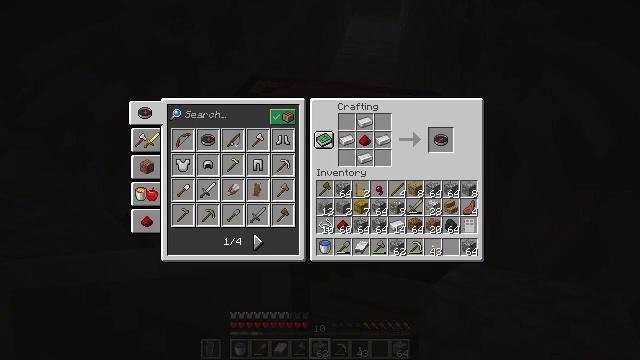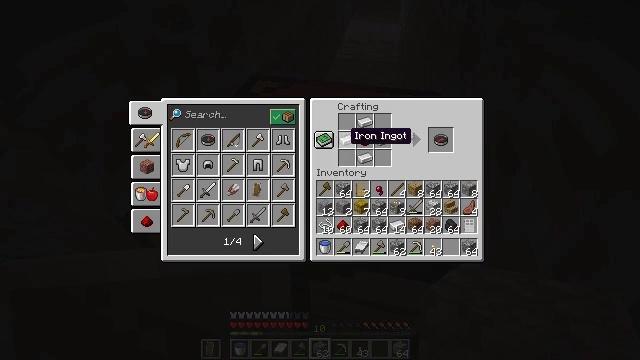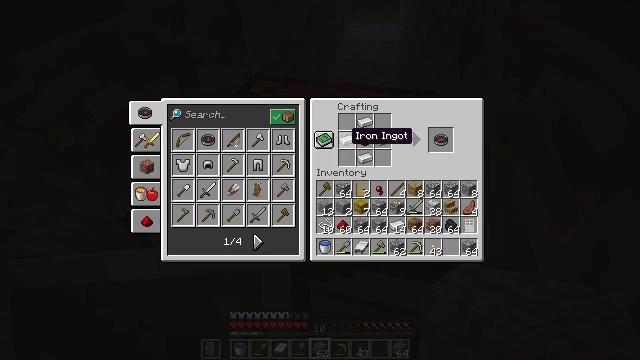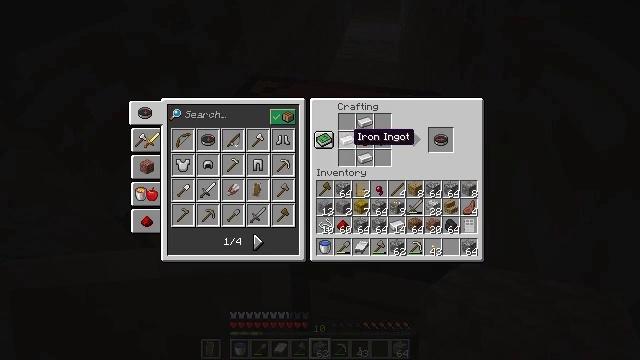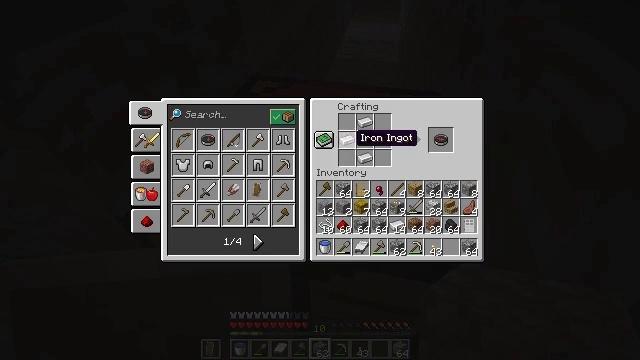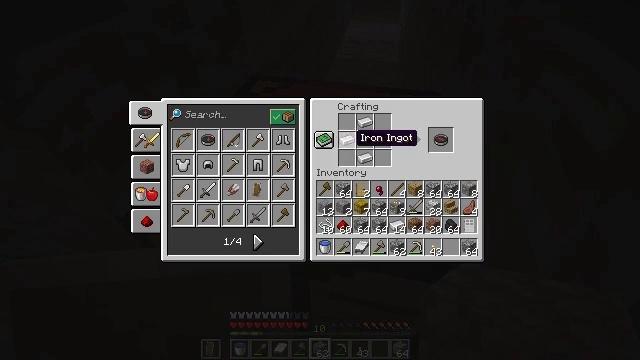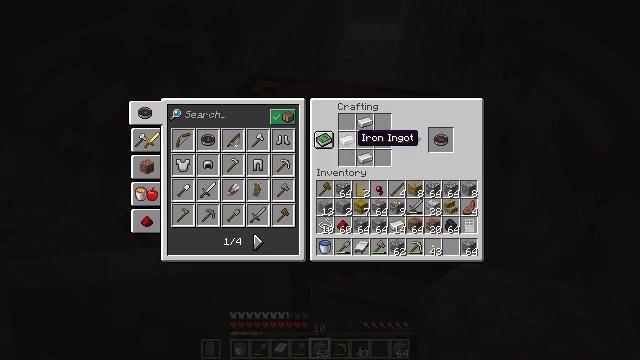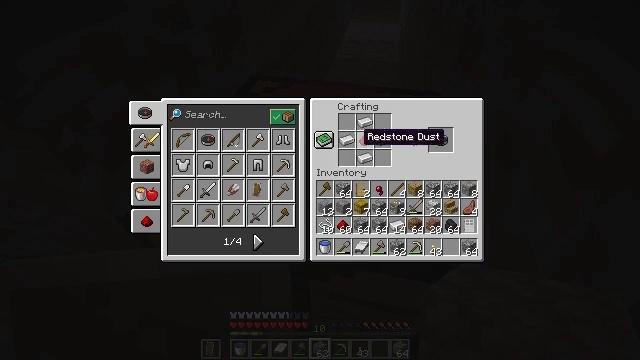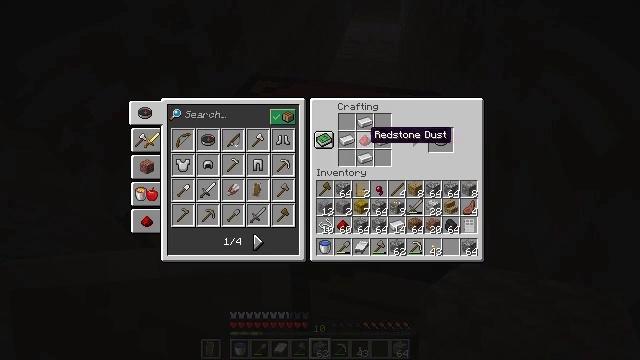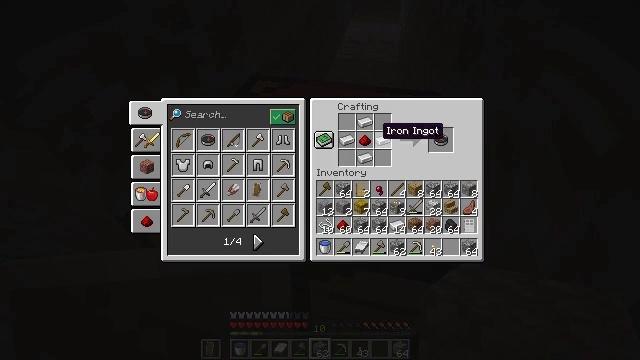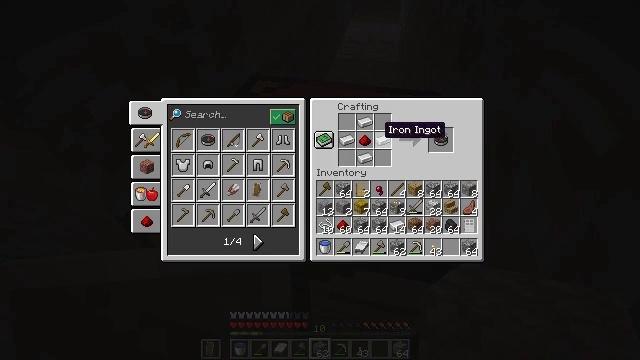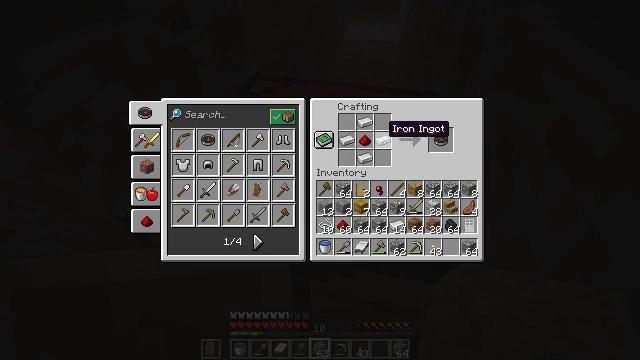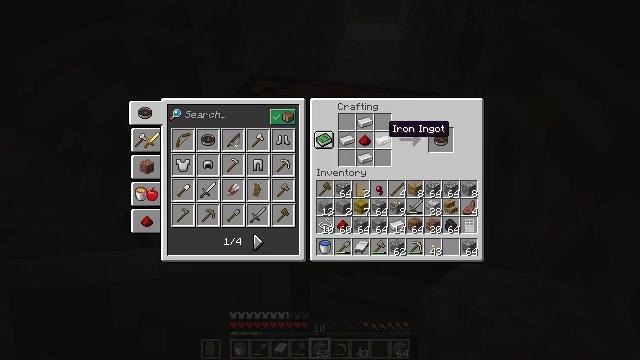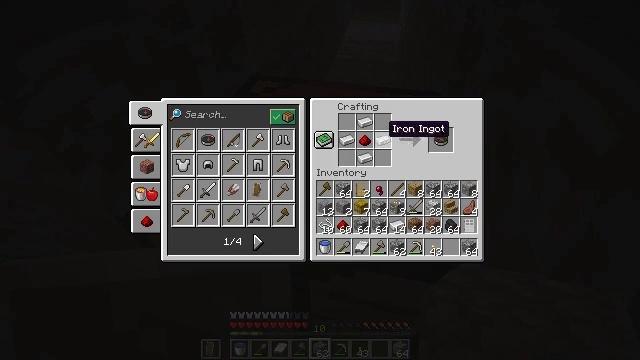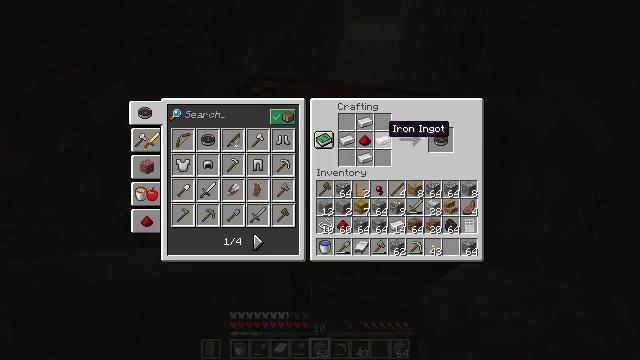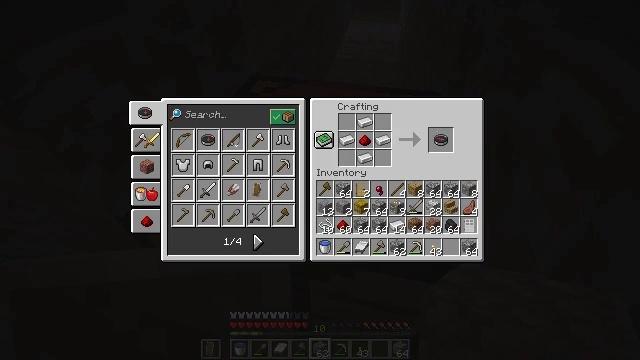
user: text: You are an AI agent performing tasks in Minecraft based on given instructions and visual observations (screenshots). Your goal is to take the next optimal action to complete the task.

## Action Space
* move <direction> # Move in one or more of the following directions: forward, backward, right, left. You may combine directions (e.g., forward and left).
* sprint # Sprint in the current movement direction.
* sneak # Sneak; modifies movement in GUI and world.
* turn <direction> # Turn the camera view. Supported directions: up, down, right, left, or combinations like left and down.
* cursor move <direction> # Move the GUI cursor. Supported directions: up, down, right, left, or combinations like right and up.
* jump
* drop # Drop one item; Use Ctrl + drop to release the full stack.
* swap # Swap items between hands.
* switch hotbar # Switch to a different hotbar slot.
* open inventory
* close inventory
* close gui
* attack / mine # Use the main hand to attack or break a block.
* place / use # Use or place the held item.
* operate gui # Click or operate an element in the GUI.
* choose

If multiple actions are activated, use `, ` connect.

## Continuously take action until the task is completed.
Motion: motion action
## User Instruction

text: Craft a compass on the crafting table with the necessary materials.
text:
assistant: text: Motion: turn right
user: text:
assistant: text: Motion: no_op
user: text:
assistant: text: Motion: no_op
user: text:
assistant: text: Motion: no_op
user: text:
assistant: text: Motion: no_op
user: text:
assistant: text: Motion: no_op
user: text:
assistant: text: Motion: no_op
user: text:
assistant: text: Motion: turn right
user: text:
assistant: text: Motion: turn right
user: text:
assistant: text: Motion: no_op
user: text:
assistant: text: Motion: no_op
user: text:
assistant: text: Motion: no_op
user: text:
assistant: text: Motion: no_op
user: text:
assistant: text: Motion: no_op
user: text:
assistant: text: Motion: turn right
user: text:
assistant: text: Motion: turn right
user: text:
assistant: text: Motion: turn right and down
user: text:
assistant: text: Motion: turn right
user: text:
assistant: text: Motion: no_op
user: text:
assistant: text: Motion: no_op
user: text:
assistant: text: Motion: turn left
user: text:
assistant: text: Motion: turn left and up
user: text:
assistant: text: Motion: turn up
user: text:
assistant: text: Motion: no_op
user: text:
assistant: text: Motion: no_op
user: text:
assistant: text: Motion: no_op
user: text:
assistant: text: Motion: no_op
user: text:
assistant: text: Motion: no_op
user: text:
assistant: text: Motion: no_op
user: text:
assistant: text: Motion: no_op